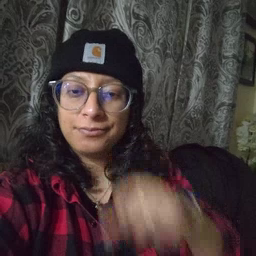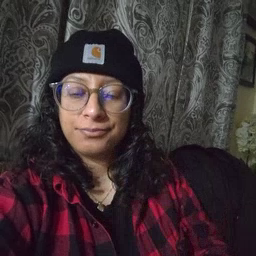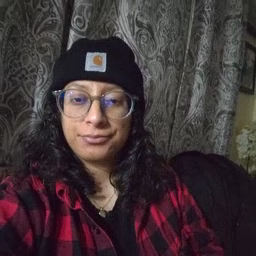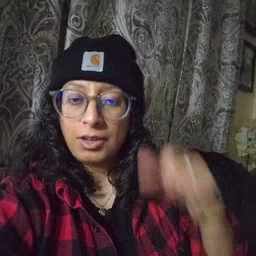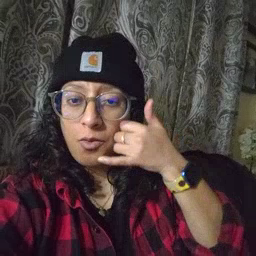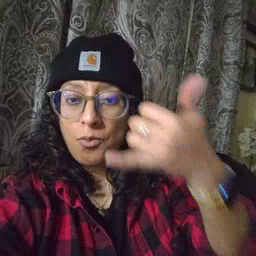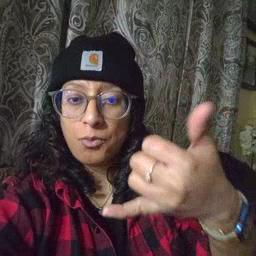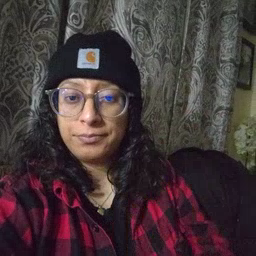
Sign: callonphone